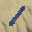
Label: 1